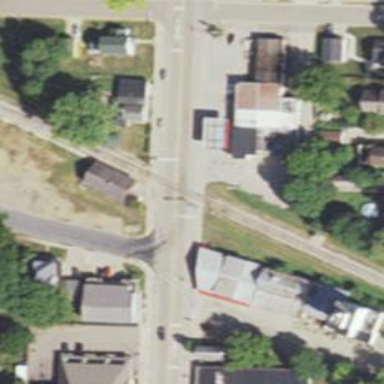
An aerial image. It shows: Railway crossing.